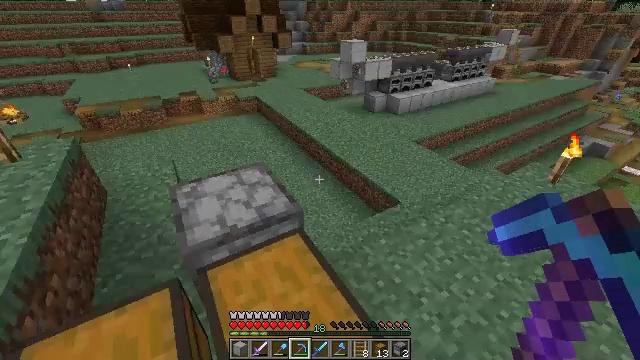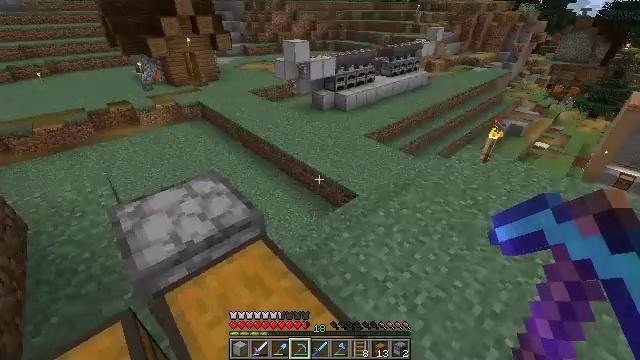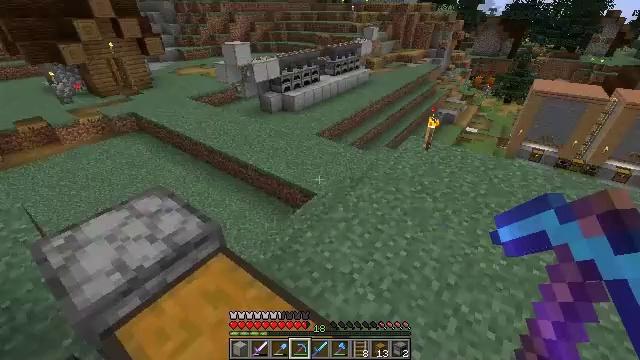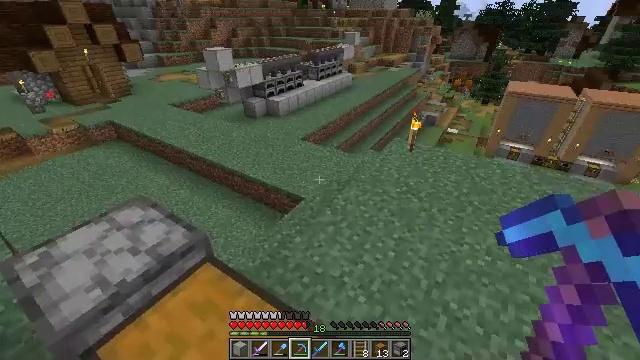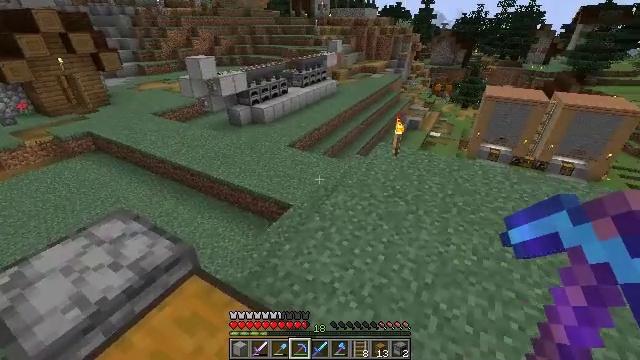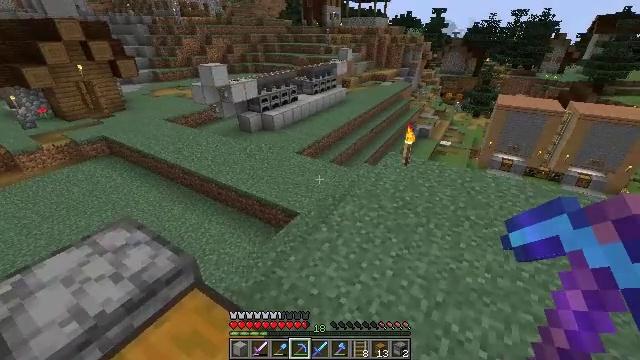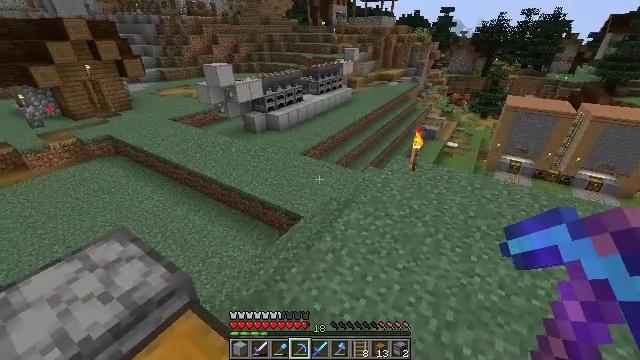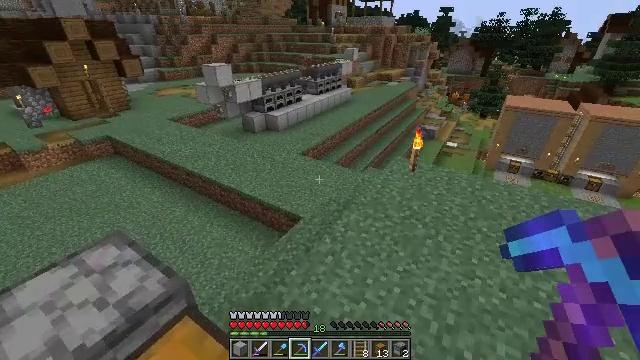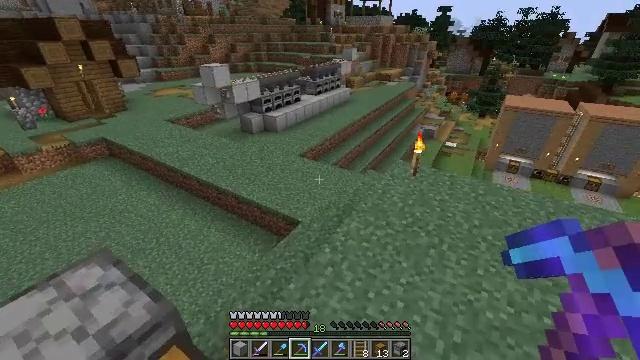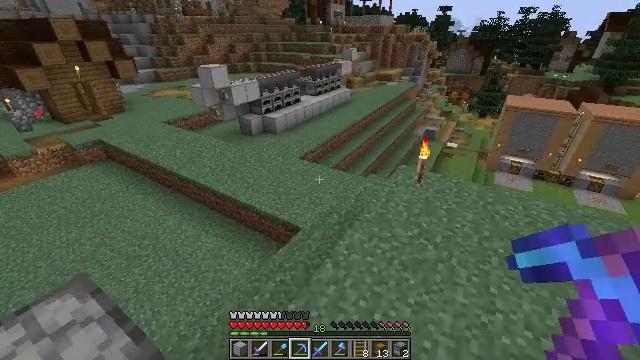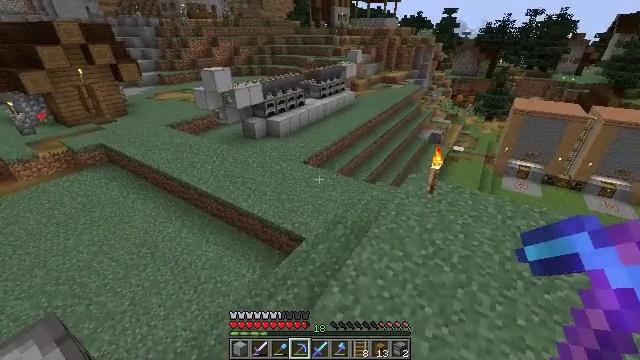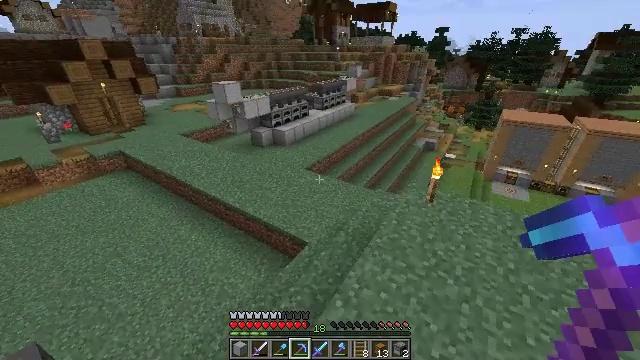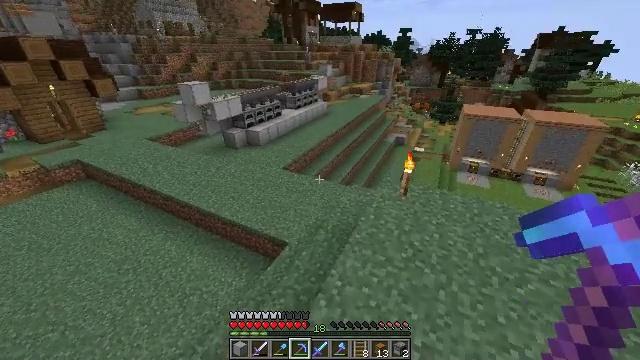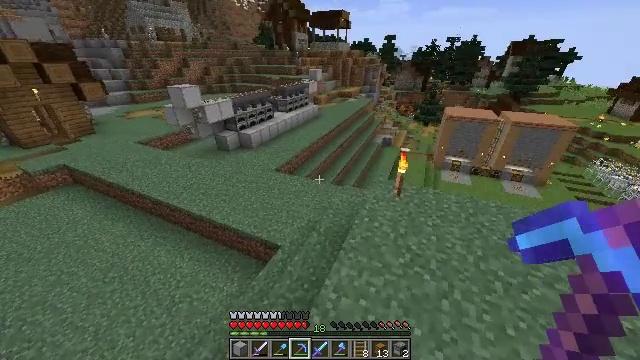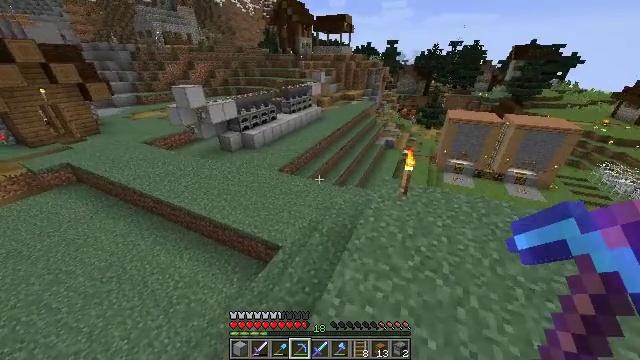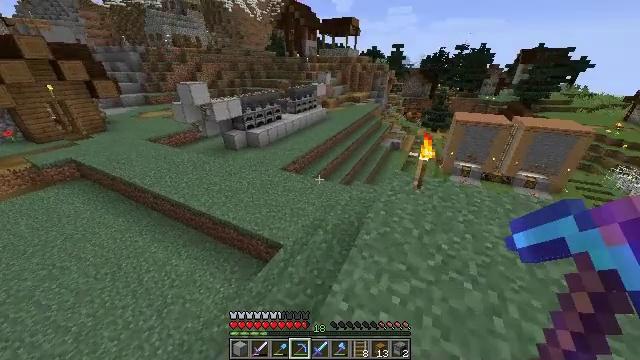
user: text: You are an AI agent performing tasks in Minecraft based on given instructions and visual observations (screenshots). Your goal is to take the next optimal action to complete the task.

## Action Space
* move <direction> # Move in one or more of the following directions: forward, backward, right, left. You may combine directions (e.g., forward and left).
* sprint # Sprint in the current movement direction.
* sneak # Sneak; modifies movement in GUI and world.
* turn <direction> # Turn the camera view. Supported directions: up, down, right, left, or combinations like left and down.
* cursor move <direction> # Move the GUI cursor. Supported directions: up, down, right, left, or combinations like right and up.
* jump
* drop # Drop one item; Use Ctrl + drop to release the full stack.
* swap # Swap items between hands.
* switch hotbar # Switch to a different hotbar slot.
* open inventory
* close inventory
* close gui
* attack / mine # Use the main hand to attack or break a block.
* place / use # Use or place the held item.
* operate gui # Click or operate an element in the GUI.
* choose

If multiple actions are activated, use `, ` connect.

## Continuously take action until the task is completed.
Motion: motion action
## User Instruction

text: Get smooth stone for building.
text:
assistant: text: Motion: turn right
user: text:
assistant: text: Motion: turn right
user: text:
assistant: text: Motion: turn right
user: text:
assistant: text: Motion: turn right and up
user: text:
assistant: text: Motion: move forward, turn left and up
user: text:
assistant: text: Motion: move forward, turn left
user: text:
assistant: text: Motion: move forward
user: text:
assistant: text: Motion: move forward
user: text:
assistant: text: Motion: move forward
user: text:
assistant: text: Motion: move forward, sprint
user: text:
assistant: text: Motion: move forward, sprint
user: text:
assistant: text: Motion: move forward, sprint, turn right
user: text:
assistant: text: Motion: move forward, turn right
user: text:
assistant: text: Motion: move forward, sprint
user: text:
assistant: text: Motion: move forward, sprint, turn left
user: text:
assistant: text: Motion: move forward, sprint, turn left
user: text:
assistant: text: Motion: move forward, sprint, turn left
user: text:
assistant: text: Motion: move forward, turn left
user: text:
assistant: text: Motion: move forward, turn left, jump
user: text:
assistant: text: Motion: move forward, turn left, jump
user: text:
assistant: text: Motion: move forward, jump
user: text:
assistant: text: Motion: move forward, jump
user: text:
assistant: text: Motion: move forward, jump
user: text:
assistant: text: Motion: move forward, jump
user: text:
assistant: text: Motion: move forward, jump
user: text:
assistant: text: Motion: move forward, jump
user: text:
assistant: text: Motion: move forward, jump
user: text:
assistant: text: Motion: move forward, jump
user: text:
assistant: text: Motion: move forward, sprint, jump
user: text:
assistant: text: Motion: move forward, sprint, jump